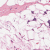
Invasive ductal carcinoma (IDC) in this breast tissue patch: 1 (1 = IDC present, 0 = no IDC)